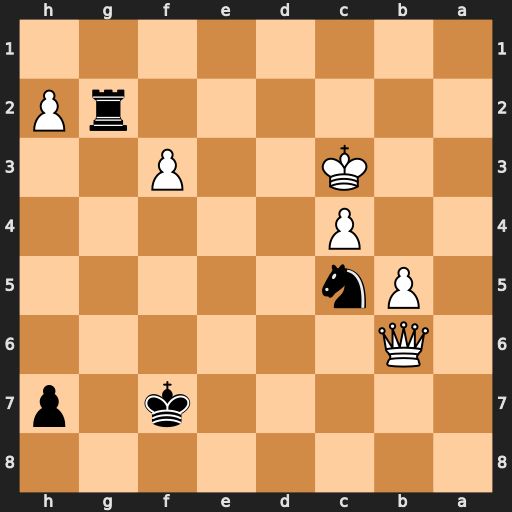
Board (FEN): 8/5k1p/1Q6/1Pn5/2P5/2K2P2/6rP/8
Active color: b
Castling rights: -
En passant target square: -
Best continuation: Na4+ Kd4 Nxb6